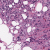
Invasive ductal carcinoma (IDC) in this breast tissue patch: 1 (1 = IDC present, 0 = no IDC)